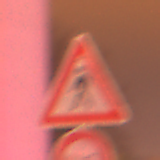
Verkehrszeichen: FussgaengerRechts
Zusatzzeichen unten: Ueberholverbot
Umgebung: Outdoor, Urban
Tageszeit: Night
Wetter: Overcast
Licht: Artificial
Jahreszeit: Winter
Kontrast: MediumContrast